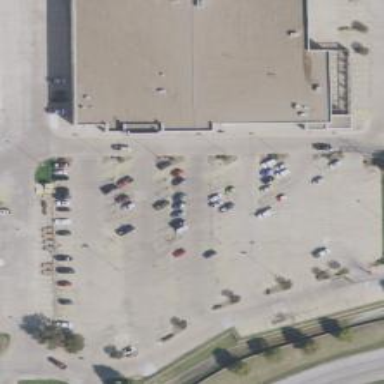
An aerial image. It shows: Parking space.